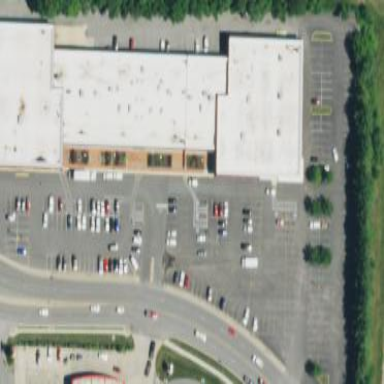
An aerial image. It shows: Retail area.